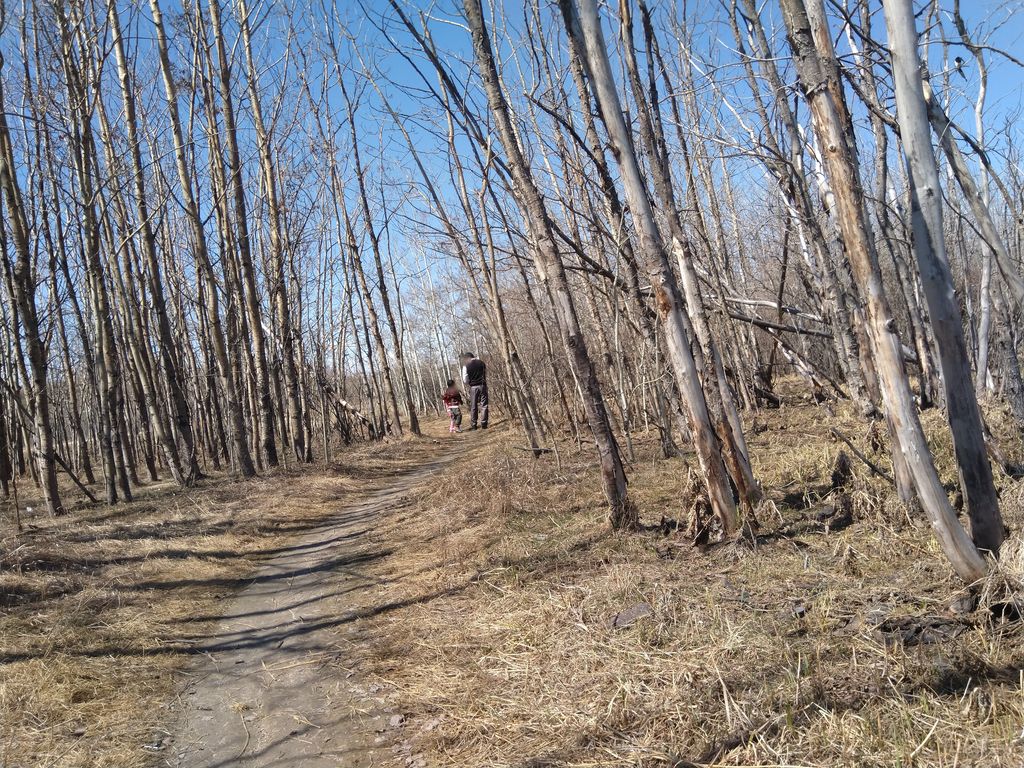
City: calgary